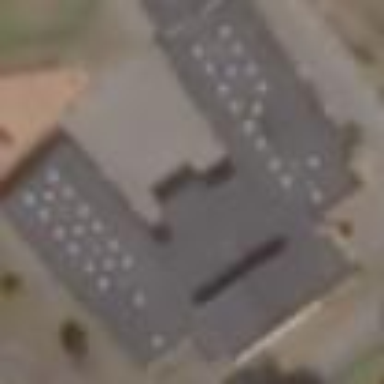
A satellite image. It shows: School building.